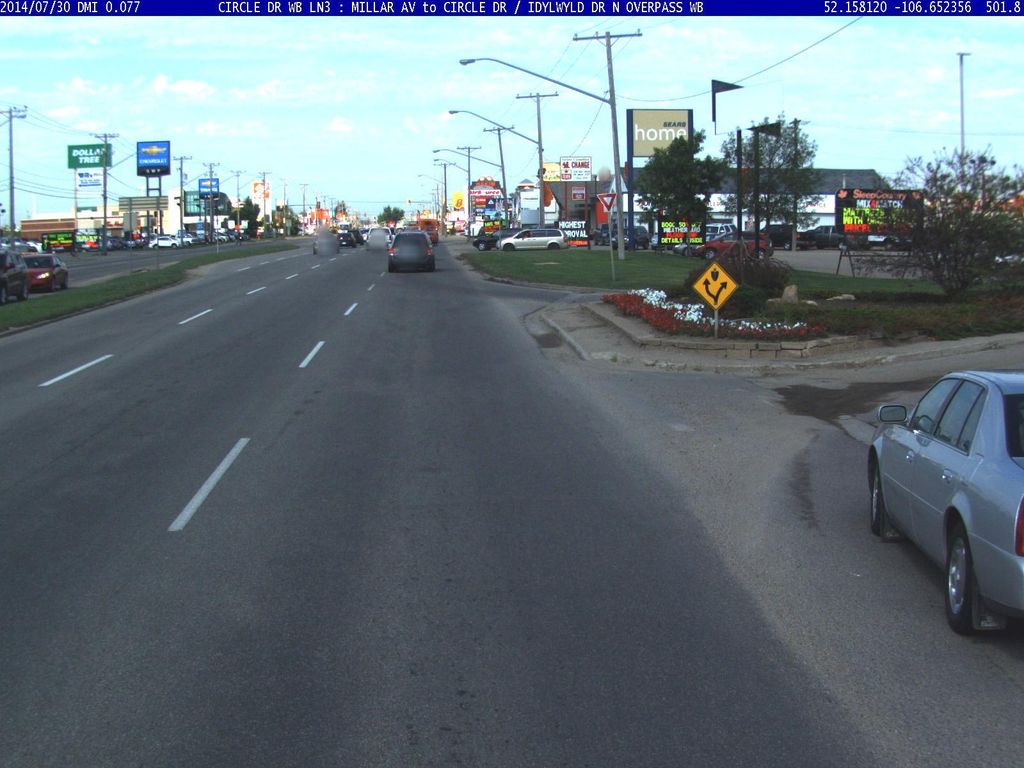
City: saskatoon